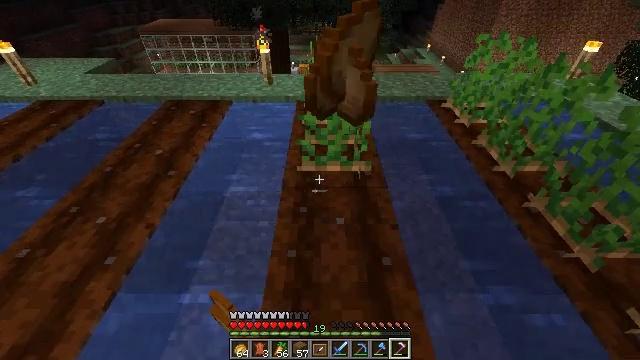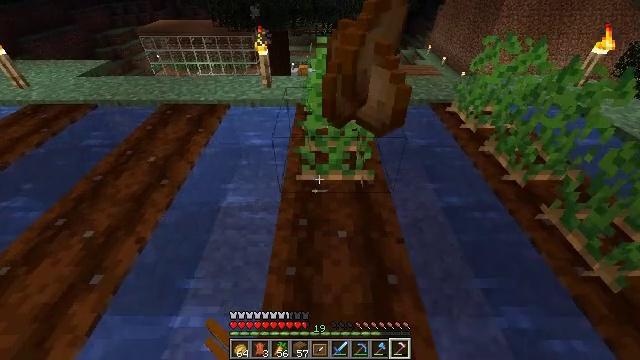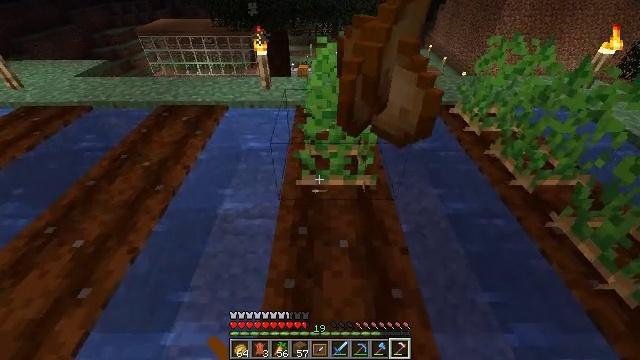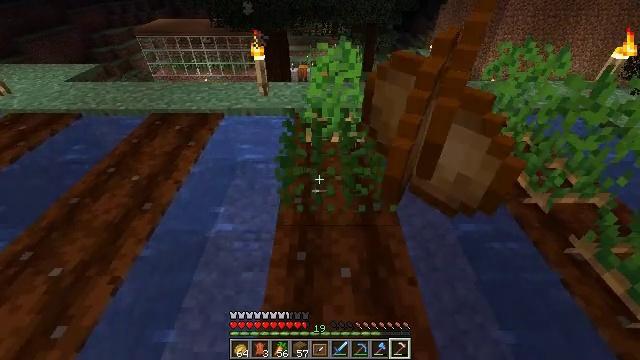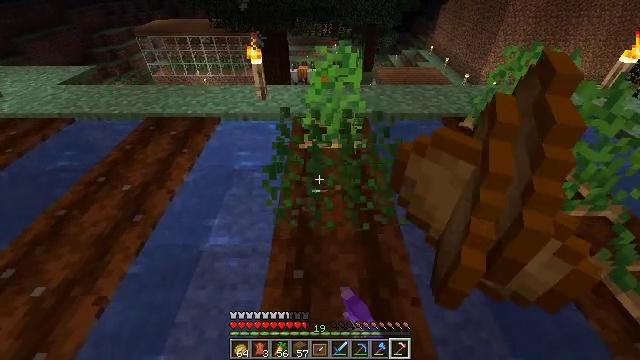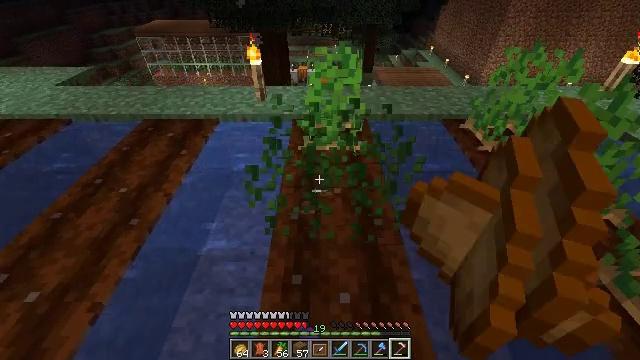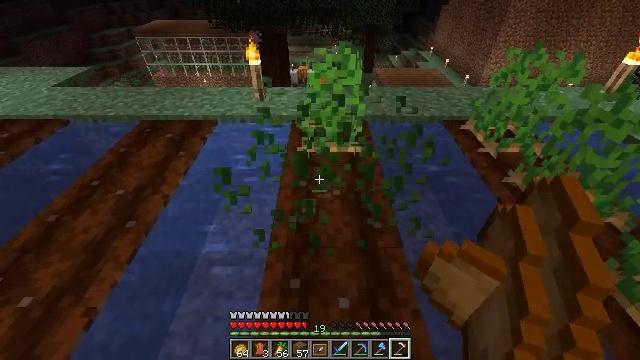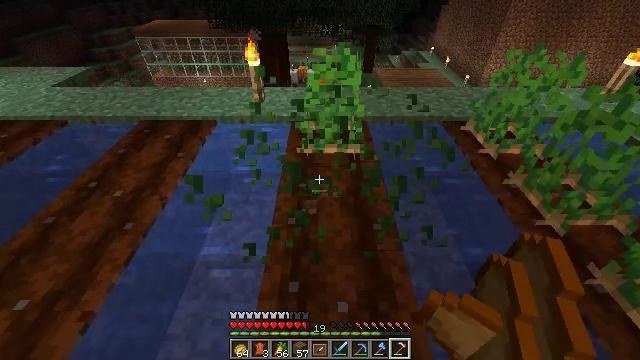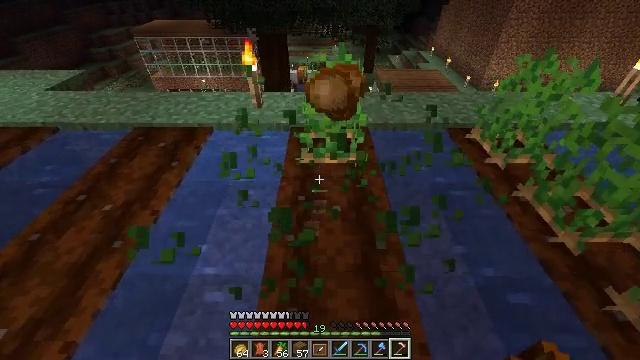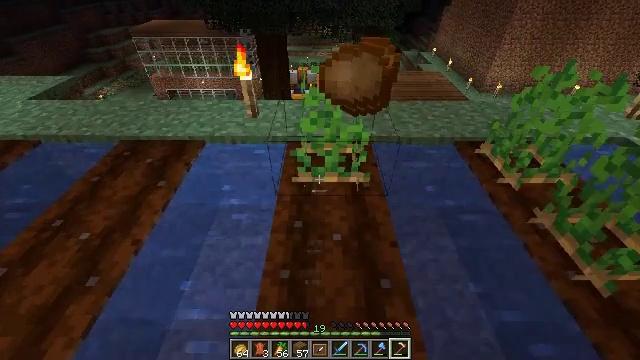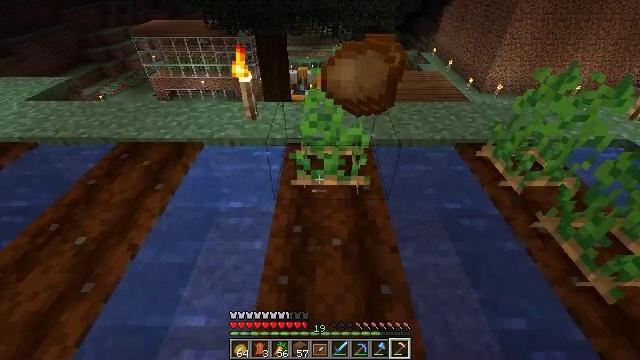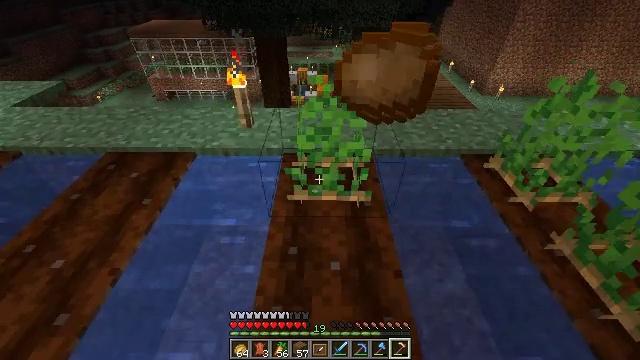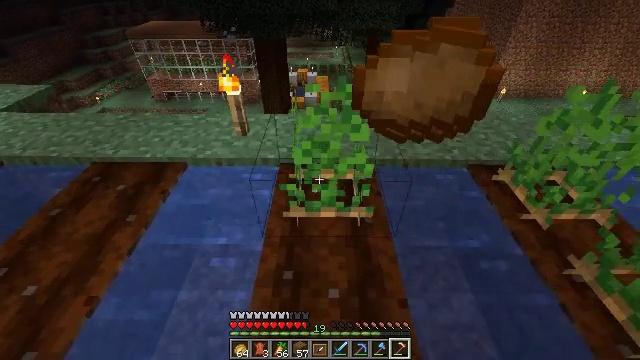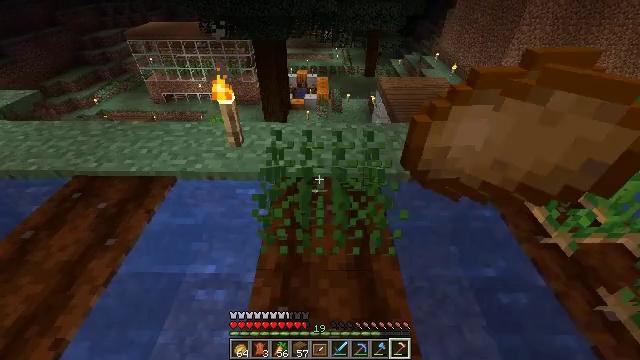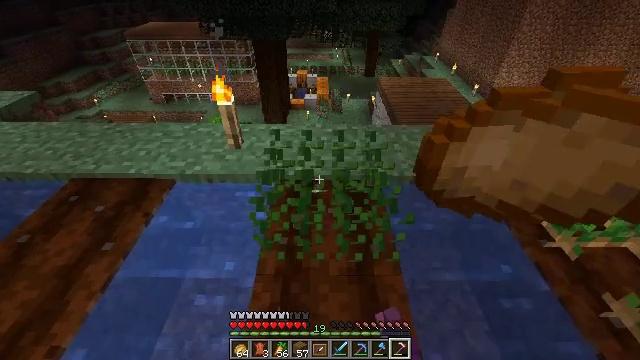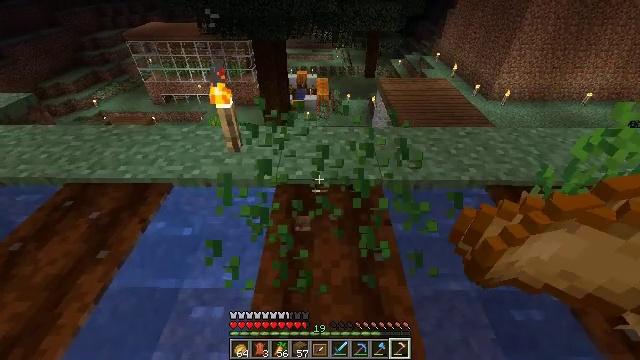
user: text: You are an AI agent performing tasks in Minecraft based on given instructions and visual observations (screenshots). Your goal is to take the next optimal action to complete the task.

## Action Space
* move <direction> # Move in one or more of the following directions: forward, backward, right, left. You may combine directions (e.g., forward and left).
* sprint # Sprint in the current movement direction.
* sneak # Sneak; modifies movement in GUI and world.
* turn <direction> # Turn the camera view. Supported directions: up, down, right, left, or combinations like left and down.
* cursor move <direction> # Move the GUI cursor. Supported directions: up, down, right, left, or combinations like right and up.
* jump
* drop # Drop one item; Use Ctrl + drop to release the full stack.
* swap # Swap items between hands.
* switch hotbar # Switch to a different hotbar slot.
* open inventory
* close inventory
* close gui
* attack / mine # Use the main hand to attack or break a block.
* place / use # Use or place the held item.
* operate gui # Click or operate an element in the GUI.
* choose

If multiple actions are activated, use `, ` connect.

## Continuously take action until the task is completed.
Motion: motion action
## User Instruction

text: Harvest potatoes.
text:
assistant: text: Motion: move forward
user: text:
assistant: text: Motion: move forward
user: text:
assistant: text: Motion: attack / mine
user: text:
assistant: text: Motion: attack / mine
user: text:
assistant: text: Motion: attack / mine
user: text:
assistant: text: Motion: no_op
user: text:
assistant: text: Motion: move forward
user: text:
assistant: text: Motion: move forward
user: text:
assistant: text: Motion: move forward
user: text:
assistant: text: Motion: move forward
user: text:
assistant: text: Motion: move forward
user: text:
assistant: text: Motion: move forward
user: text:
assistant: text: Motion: attack / mine
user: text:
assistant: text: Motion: attack / mine
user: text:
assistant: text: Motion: attack / mine
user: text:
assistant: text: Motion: no_op
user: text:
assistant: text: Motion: no_op
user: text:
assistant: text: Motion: no_op
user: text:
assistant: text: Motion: move forward
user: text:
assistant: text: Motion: move forward
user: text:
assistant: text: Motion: move forward
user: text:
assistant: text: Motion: move forward
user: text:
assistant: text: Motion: move forward
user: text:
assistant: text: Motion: move forward
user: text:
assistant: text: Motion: no_op
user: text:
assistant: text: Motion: no_op
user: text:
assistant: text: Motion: no_op
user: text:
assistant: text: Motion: no_op
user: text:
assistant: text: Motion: no_op
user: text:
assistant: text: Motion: no_op